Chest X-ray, PA view. Patient: 52 years old, sex F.
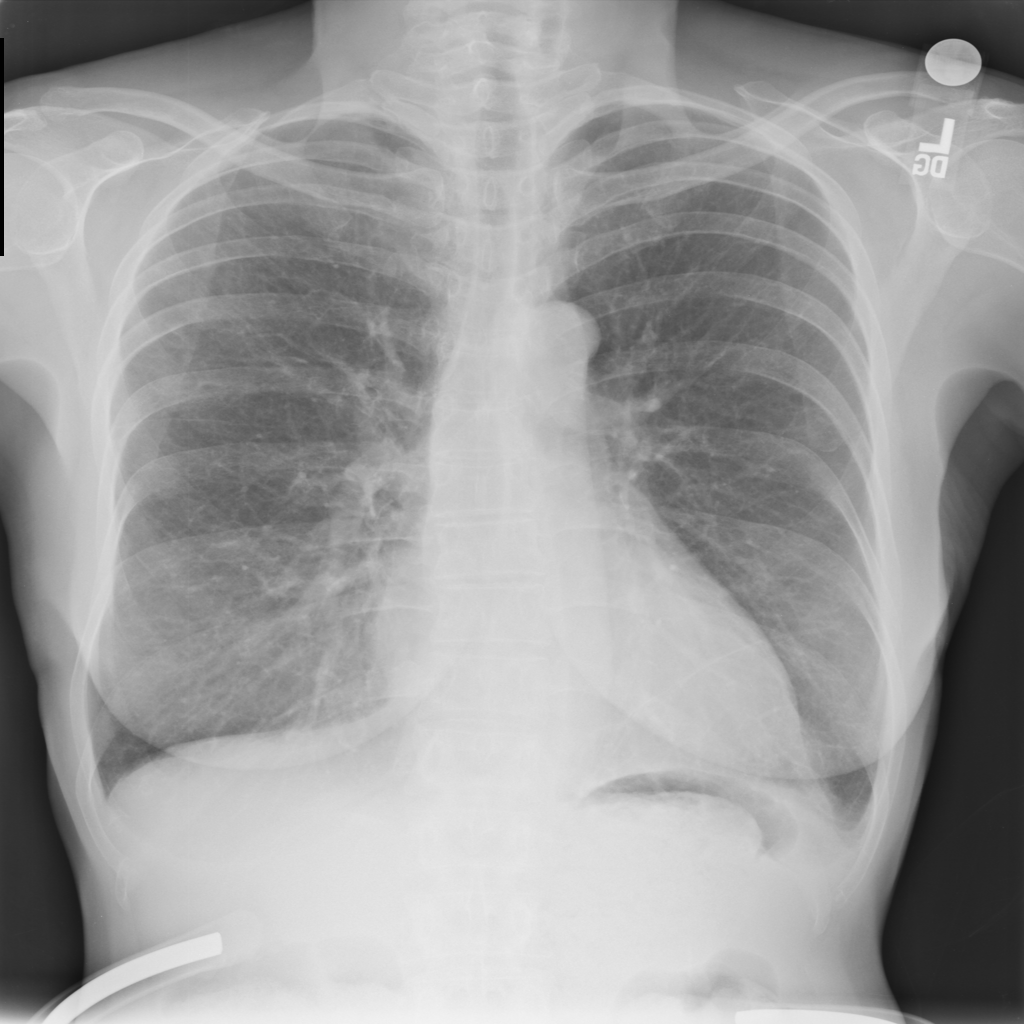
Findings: Effusion